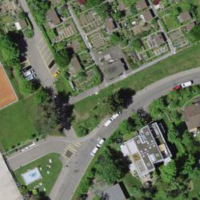
EUNIS habitat code: 53
Species observed at this site:
Lythrum salicaria
Podarcis muralis
Andrena agilissima
Gonepteryx rhamni
Lapsana communis
Macroglossum stellatarum
Sympecma fusca
Cyaniris semiargus
Passer montanus
Coenonympha pamphilus
Hygromia cinctella
Pyrrhosoma nymphula
Halictus scabiosae
Aegopodium podagraria
Thecla betulae